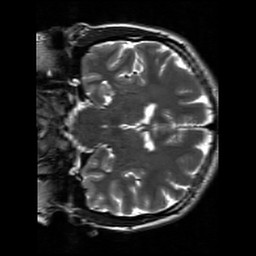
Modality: T2w
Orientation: coronal
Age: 22
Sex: male
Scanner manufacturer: siemens
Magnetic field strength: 3 T
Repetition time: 7 s
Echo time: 0.09 s